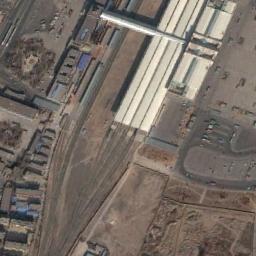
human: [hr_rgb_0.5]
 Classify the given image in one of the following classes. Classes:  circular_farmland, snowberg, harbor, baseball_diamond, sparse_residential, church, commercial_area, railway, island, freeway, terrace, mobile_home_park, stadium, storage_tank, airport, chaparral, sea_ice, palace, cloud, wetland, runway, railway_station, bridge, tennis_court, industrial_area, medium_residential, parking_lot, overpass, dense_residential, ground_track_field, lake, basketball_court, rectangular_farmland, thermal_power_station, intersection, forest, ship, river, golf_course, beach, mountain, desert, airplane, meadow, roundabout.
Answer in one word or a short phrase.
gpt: railway_station